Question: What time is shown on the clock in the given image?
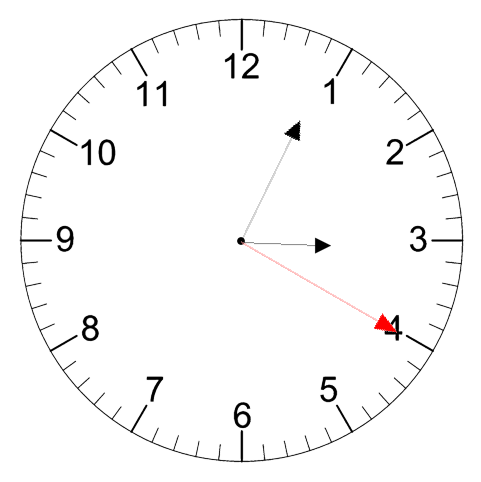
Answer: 03:04:20